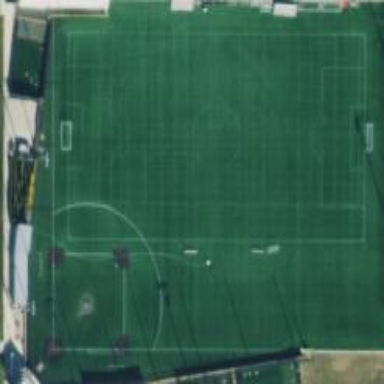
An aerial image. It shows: Multi-sport pitch with artificial turf.